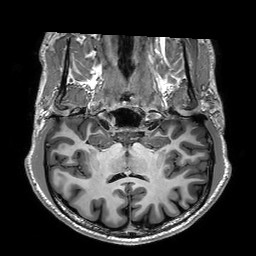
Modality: T1w
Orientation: sagittal
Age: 40
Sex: male
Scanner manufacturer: philips
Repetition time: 0.006528 s
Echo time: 0.00294 s